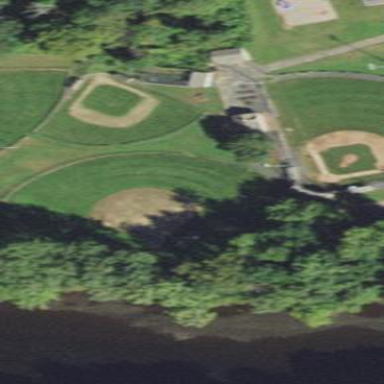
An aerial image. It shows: Chain-link fence surrounding baseball pitch.